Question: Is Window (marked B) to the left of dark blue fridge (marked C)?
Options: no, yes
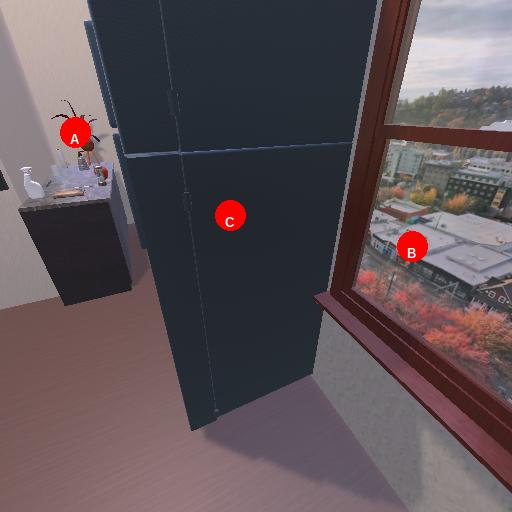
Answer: no